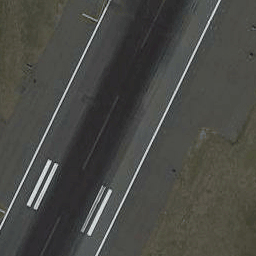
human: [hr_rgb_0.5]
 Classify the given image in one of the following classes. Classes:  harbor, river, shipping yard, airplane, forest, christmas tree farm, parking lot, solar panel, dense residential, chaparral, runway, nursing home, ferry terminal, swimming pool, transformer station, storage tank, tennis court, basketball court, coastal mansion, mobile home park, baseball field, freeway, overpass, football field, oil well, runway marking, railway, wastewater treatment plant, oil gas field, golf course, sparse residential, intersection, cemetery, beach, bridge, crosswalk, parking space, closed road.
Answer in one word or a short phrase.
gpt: runway